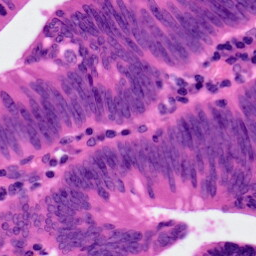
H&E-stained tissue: Colon